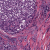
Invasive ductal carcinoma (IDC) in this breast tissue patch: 0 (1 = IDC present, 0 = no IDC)